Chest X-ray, PA view. Patient: 28 years old, sex M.
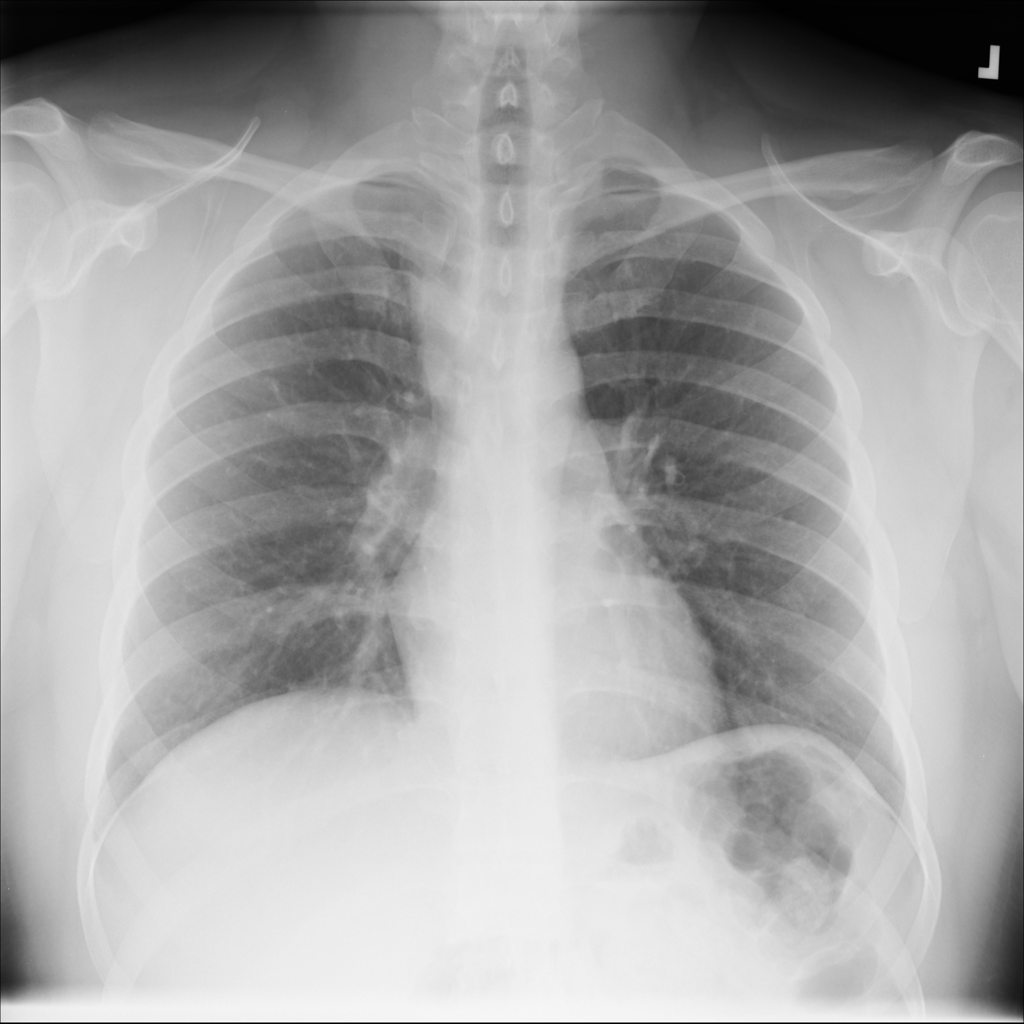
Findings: No Finding